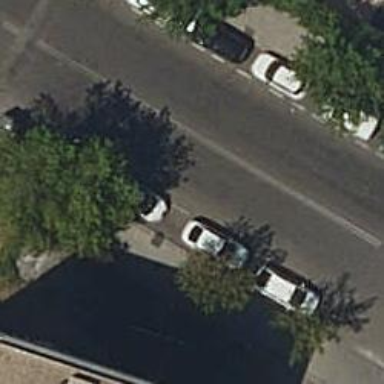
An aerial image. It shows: Taxi stand.